Field crop: maize
Growth stage: 2
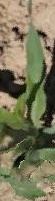
Species: maize